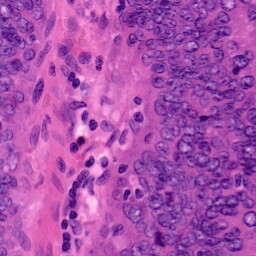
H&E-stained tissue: Colon